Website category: auto
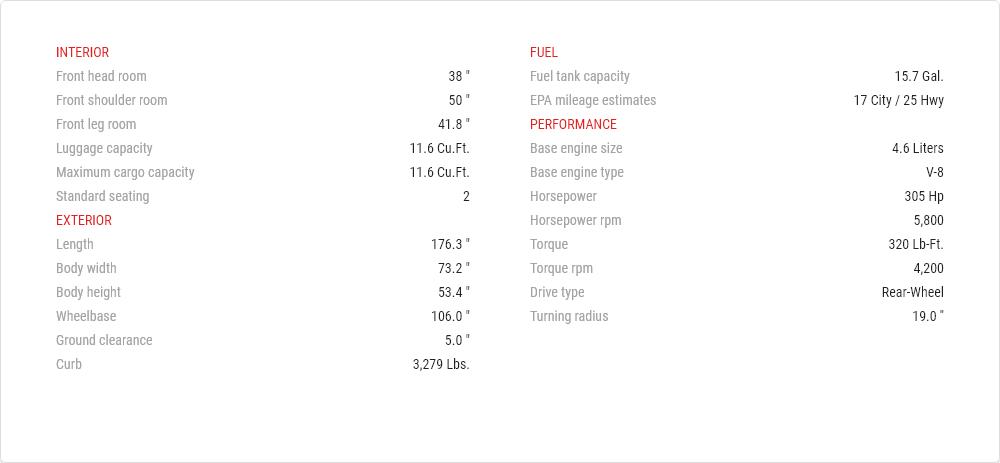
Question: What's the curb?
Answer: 3,279 lbs.

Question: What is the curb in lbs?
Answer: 3,279 lbs.

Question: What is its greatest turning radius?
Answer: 19.0 ''

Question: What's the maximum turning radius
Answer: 19.0 ''

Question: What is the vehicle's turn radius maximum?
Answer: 19.0 ''

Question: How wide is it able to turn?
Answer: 19.0 ''

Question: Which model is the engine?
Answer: V-8

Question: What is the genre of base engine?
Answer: V-8

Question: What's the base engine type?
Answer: V-8

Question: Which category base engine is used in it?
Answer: V-8

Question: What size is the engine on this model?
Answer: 4.6 liters

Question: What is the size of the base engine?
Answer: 4.6 liters

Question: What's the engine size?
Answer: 4.6 liters

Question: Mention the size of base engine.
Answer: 4.6 liters

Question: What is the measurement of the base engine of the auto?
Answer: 4.6 liters

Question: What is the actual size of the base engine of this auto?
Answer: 4.6 liters

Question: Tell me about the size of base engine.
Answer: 4.6 liters

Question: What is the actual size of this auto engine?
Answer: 4.6 liters

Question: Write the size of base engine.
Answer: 4.6 liters

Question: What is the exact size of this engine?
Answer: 4.6 liters

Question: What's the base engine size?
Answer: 4.6 liters

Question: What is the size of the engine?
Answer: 4.6 liters

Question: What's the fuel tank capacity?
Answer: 15.7 gal.

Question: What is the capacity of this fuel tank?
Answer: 15.7 gal.

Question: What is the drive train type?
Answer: rear-wheel

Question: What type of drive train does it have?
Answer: rear-wheel

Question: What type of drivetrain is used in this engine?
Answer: rear-wheel

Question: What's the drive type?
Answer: rear-wheel

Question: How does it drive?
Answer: rear-wheel

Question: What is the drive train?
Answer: rear-wheel

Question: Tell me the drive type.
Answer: rear-wheel

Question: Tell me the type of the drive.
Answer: rear-wheel

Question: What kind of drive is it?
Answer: rear-wheel

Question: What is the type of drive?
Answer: rear-wheel

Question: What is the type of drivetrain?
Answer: rear-wheel

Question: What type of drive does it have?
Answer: rear-wheel

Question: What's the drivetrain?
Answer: rear-wheel

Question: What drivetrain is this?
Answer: rear-wheel

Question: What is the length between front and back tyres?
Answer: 106.0 "

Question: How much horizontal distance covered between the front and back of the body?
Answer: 106.0 "

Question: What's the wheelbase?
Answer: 106.0 "

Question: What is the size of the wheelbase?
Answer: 106.0 "

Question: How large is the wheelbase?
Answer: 106.0 "

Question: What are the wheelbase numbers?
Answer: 106.0 "

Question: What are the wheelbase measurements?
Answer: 106.0 "

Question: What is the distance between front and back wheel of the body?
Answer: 106.0 "

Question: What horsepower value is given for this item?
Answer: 305 hp

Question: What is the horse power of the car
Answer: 305 hp

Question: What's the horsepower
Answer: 305 hp

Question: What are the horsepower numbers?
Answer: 305 hp

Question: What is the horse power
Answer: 305 hp

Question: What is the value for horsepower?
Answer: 305 hp

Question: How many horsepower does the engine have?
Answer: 305 hp

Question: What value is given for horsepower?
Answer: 305 hp

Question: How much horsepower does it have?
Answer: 305 hp

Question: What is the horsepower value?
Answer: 305 hp

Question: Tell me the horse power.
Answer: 305 hp

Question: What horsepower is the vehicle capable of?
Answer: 305 hp

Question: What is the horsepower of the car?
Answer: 305 hp